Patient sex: M
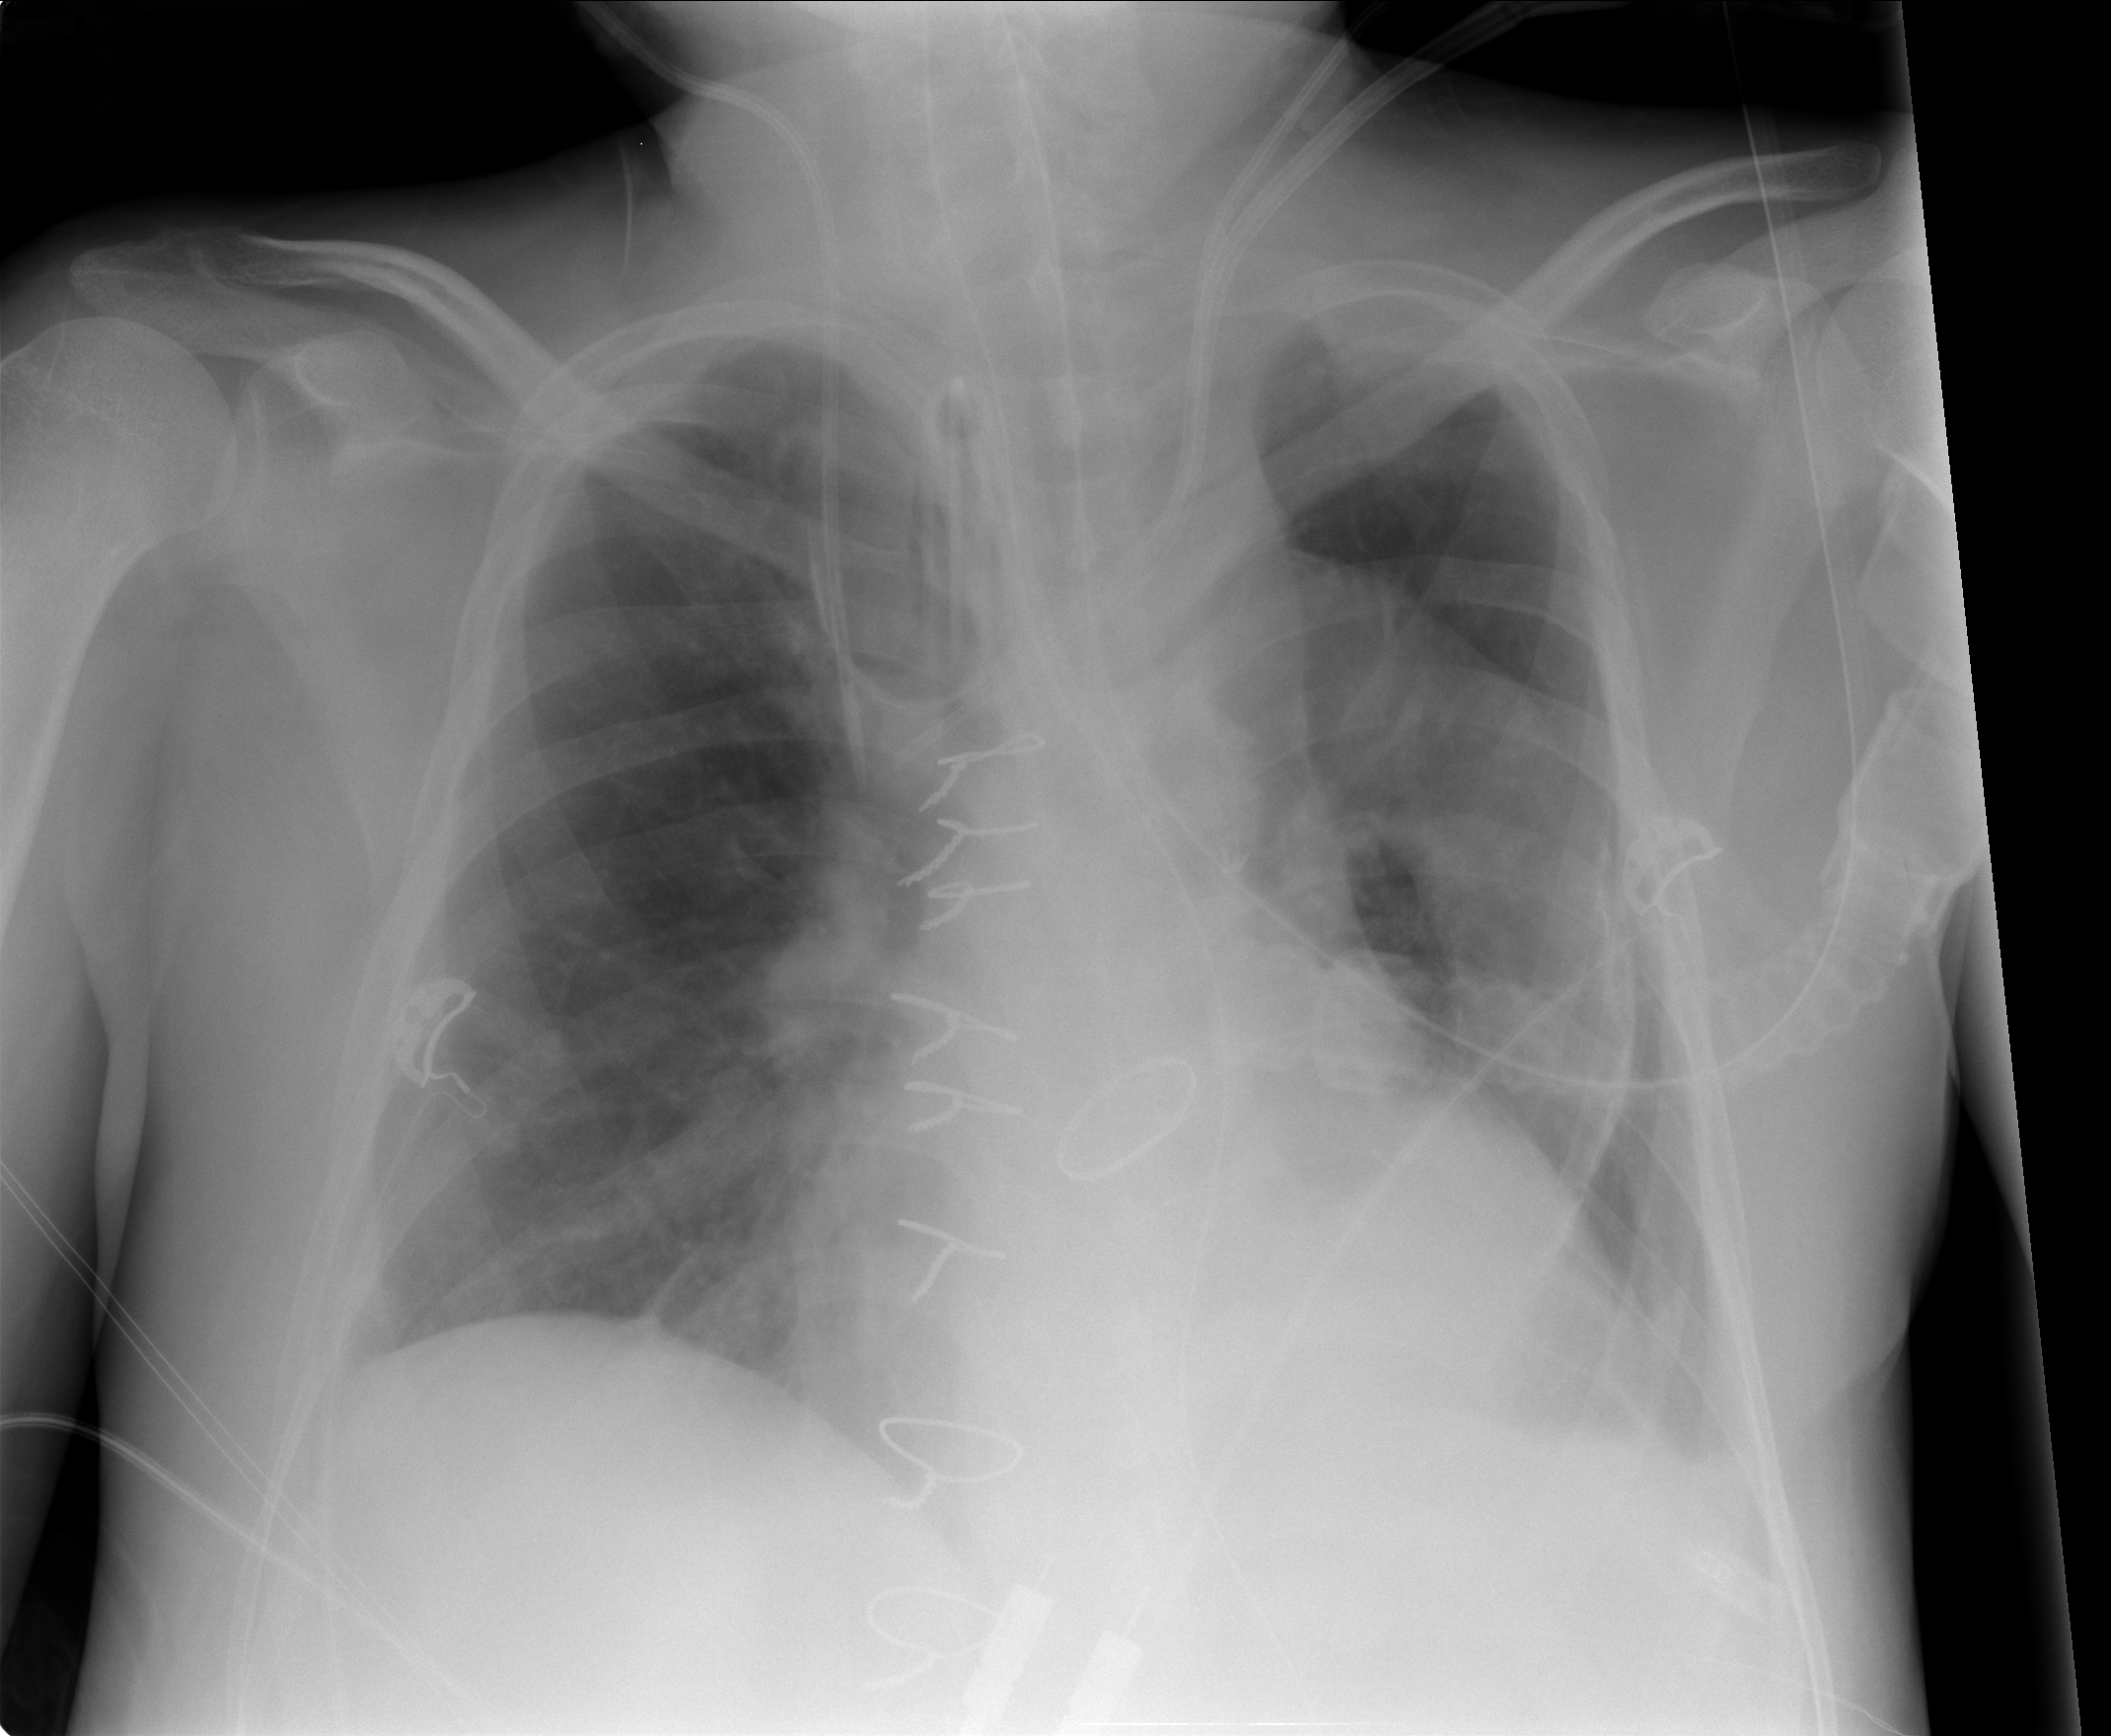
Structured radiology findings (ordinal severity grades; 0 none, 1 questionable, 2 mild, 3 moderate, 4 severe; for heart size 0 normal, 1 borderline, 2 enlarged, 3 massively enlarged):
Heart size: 0
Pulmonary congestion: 0
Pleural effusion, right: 0
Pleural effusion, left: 1
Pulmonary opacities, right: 0
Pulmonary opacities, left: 0
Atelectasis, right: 1
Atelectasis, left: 1